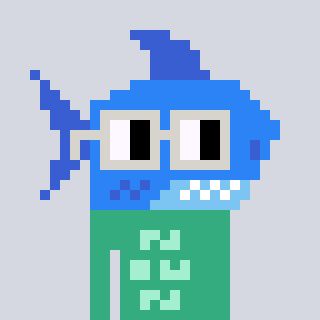
a pixel art character with square light gray glasses, a shark-shaped head and a teal-colored body on a cool background